Field crop: maize
Growth stage: 2
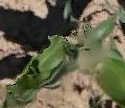
Species: maize